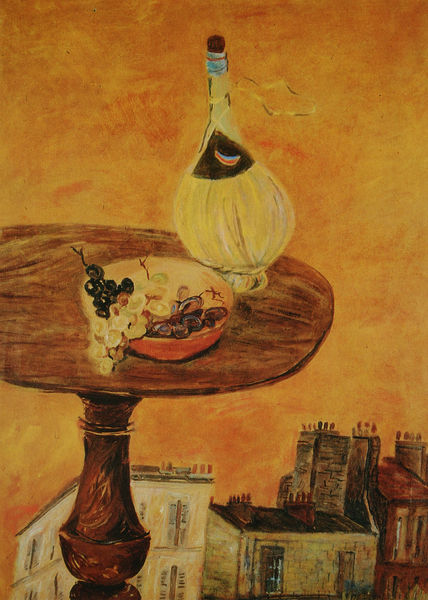
Titel: Stilleben mit Korbflasche
Künstler: Natan Al'tman
Standort: Moskau
Institution: Tretjakov Galerie
Schlagwörter: fuß, gemälde, himmel, gelb, stadt, braun, fenster, holz, orange, tisch, flasche, schale, teller, häuser, kamin, kamine, rund, schornstein, früchte, stilleben, stillleben, trauben, italien, dächer, schornsteine, wein, holztisch, tischplatte, obstschale, weintrauben, korken, weinflasche, häuserzeile, flasch, korbflasche, chianti